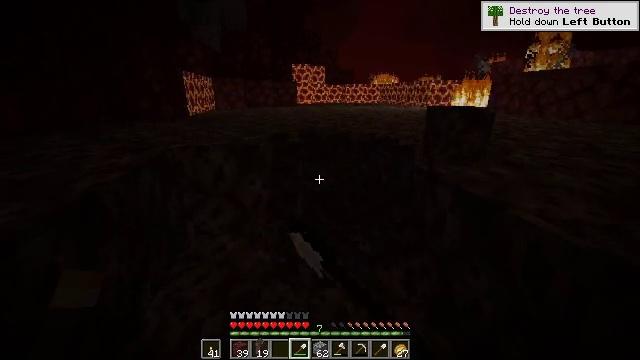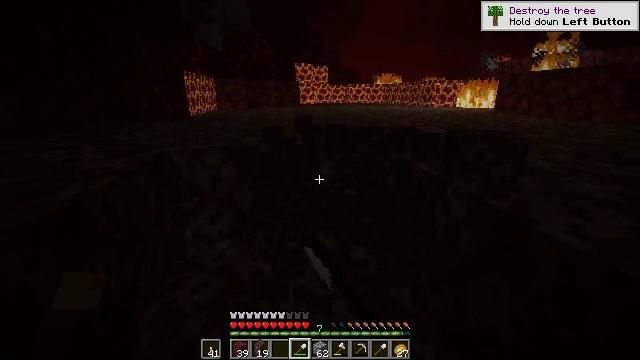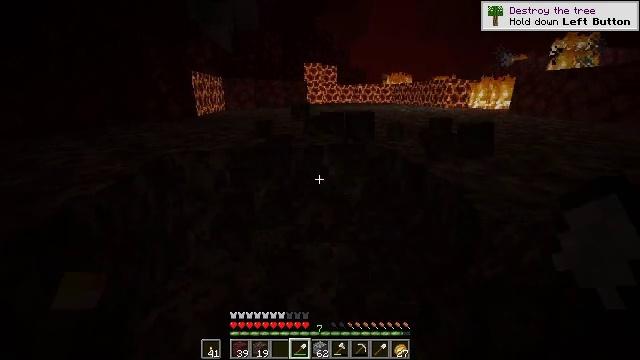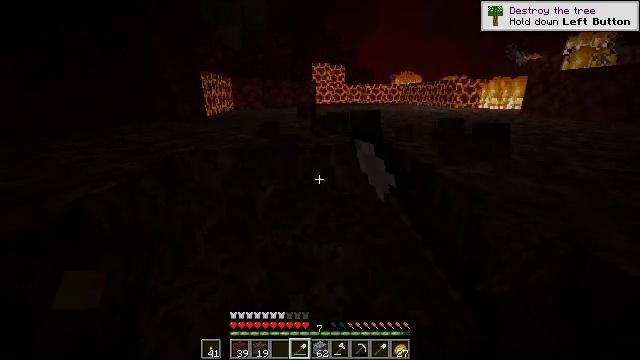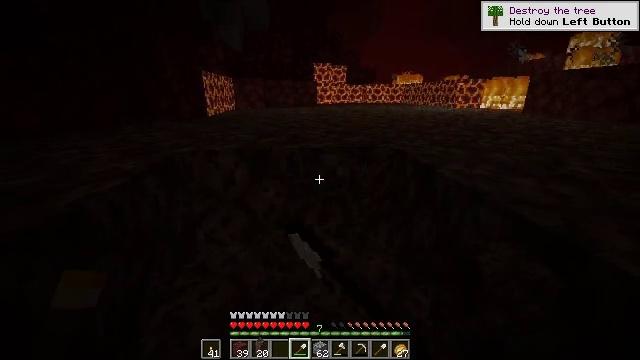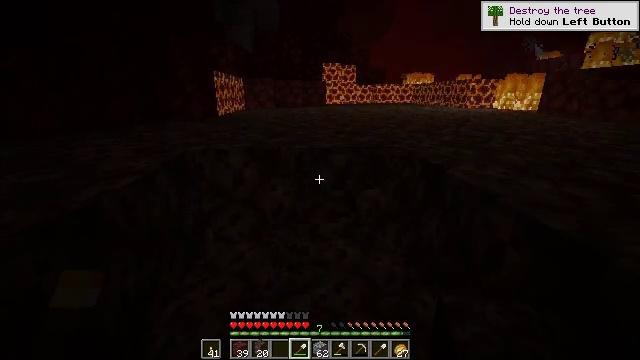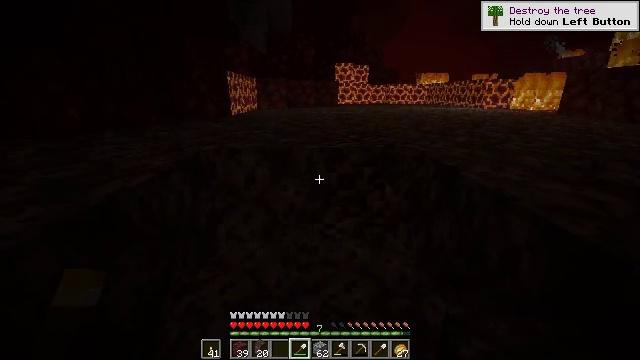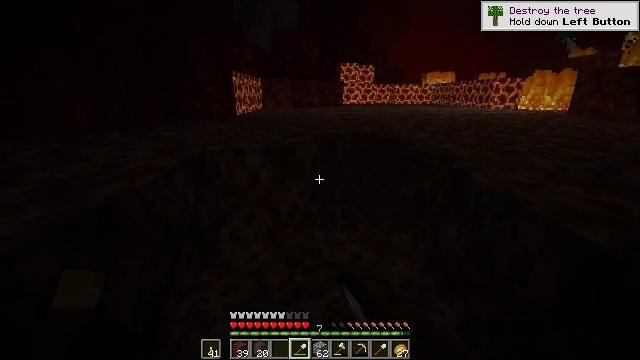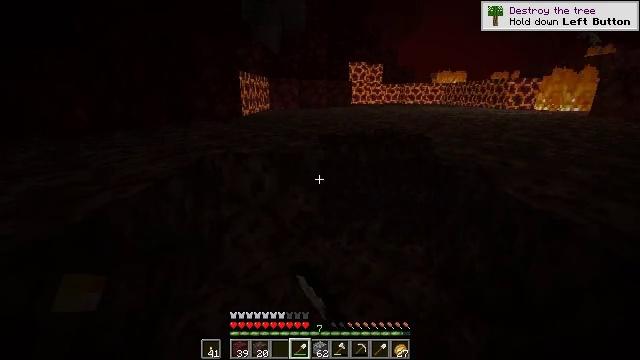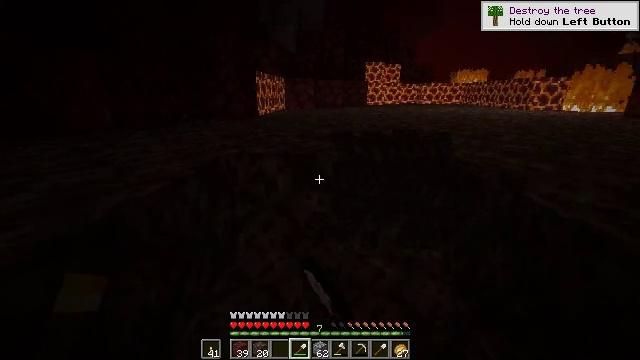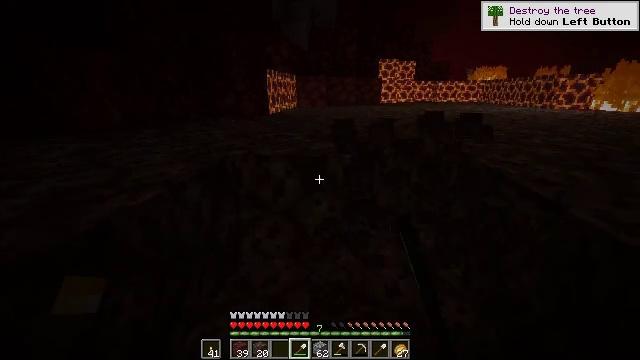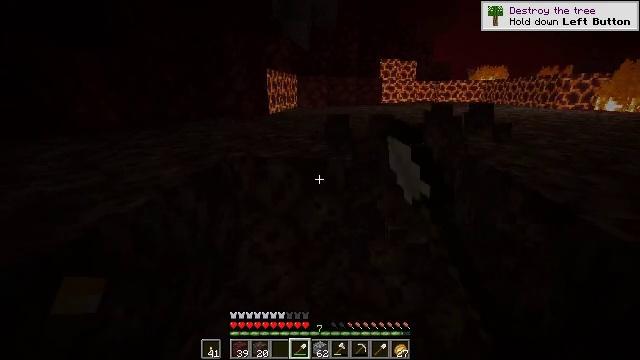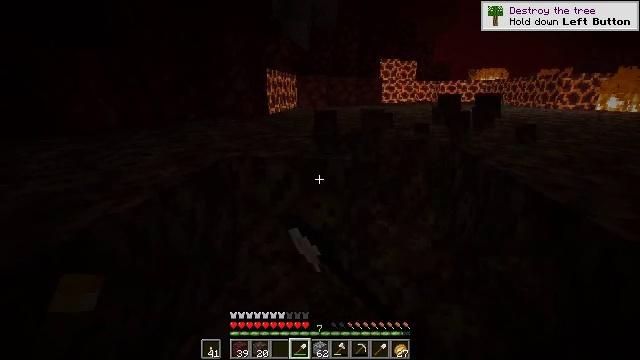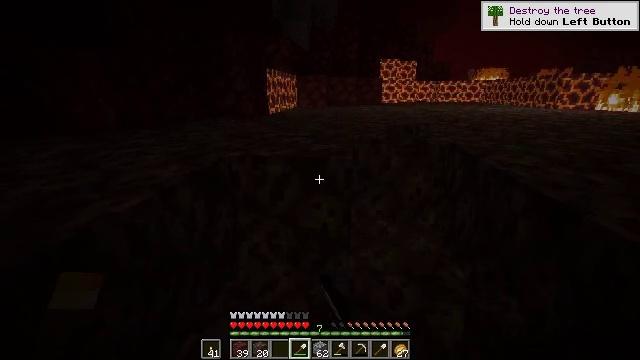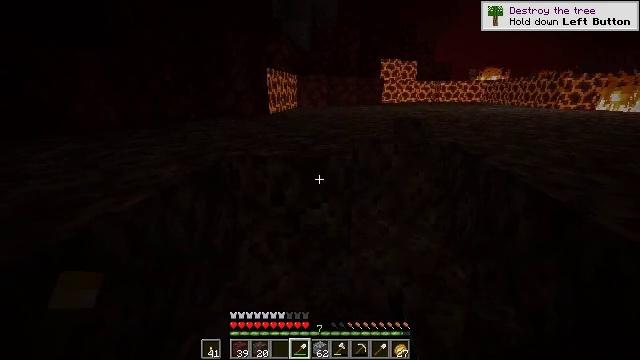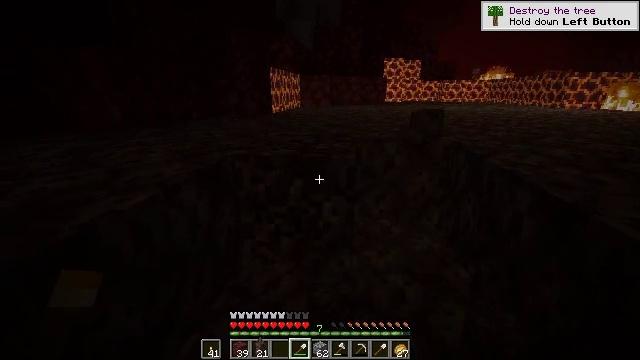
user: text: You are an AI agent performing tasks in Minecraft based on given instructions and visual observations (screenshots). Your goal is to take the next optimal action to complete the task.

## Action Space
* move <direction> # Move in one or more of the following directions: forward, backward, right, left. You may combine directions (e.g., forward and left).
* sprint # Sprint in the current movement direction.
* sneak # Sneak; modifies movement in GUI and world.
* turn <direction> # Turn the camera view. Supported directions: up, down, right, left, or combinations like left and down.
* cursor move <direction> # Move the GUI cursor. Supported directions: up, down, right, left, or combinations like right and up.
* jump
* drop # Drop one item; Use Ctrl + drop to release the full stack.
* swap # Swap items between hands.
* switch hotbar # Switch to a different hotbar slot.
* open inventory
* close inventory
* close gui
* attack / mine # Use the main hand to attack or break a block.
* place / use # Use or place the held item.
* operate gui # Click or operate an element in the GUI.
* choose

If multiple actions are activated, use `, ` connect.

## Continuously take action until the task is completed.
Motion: motion action
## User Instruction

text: Gather soul sand from the Nether.
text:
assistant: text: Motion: move forward, attack / mine
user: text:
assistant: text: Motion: turn left, attack / mine
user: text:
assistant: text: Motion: turn left, attack / mine
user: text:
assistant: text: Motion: attack / mine
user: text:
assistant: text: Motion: turn left, attack / mine
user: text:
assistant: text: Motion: turn left, attack / mine
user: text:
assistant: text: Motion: move forward, turn left, attack / mine
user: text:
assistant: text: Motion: move forward, turn left, attack / mine
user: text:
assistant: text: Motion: move forward, turn left, attack / mine
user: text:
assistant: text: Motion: move forward, turn left, attack / mine
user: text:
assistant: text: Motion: attack / mine
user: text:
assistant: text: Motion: attack / mine
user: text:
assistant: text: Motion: attack / mine
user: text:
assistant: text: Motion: attack / mine
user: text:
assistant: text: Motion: attack / mine
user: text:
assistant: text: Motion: attack / mine
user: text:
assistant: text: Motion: attack / mine
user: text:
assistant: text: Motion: attack / mine
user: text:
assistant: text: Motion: attack / mine
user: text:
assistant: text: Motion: move forward, attack / mine
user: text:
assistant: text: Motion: move forward, attack / mine
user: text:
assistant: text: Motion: move forward, attack / mine
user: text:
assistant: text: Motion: attack / mine
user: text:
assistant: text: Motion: attack / mine
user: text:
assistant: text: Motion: attack / mine
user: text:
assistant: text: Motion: attack / mine
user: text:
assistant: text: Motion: turn right, attack / mine
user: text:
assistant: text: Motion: move forward, turn right, attack / mine
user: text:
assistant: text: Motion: move forward, turn right, attack / mine
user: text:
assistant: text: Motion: move forward, turn right, attack / mine